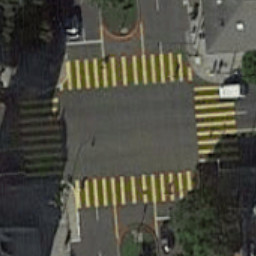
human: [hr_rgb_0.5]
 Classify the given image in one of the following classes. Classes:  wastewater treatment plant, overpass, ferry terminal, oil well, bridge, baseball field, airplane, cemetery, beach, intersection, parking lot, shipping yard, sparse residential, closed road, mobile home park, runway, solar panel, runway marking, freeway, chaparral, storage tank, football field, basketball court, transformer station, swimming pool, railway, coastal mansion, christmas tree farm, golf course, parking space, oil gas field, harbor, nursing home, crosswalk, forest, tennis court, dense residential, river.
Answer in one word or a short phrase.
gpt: crosswalk